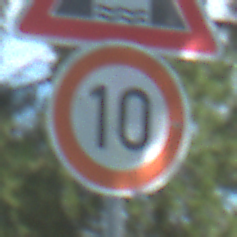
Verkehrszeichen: Geschwindigkeit10
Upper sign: BeweglicheBruecke
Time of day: Midday
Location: Outdoor (Special)
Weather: PartlyCloudy
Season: NotSpecified
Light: Natural